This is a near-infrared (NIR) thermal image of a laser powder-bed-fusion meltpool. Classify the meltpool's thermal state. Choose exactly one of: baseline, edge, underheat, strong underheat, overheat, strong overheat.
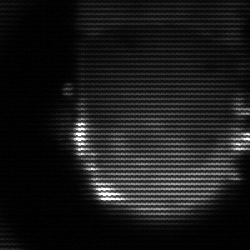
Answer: baseline